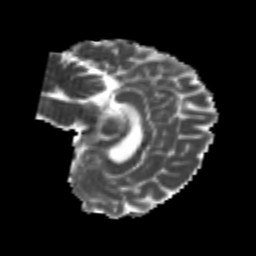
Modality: MD
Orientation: sagittal
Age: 24
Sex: female
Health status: healthy
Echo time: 0.074 s